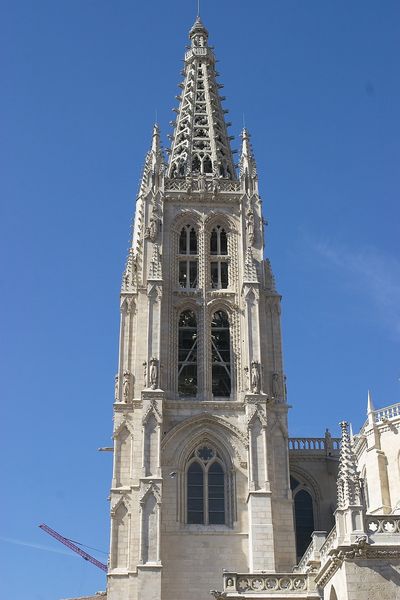
Titel: Kathedrale von Burgos
Künstler: Juan de Colonia
Standort: Burgos (EU - E); Burgos, Kathedrale (EU - E)
Schlagwörter: blau, himmel, schatten, kirchturm, fenster, grau, licht, weiss, gebäude, architektur, spitze, stein, brüstung, kirche, gotik, turm, turmspitze, figuren, old, detail, geländer, plastik, foto, fotografie, photographie, fugen, balustrade, kran, kathedrale, photo, gesims, gotisch, spitzbogen, spitzbögen, blauer himmel, building, gothik, streben, masswerk, bauwerk, bauplastik, fialen, cathedral, fiale, turmhelm, krahn, baukran, europe, glockenstuhl, zweibahnig